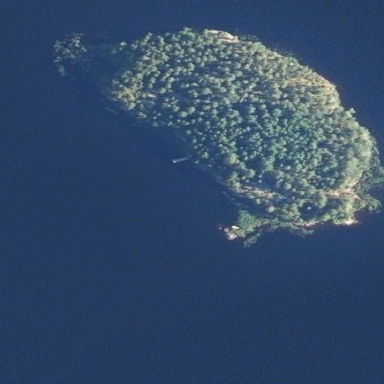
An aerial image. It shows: Islet surrounded by woodland.